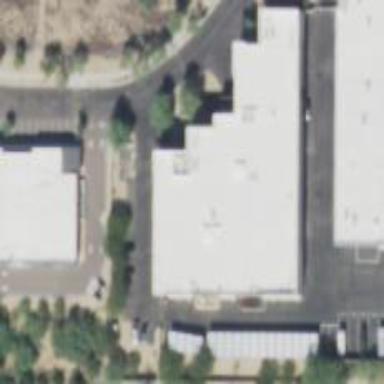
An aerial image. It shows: Commercial building.